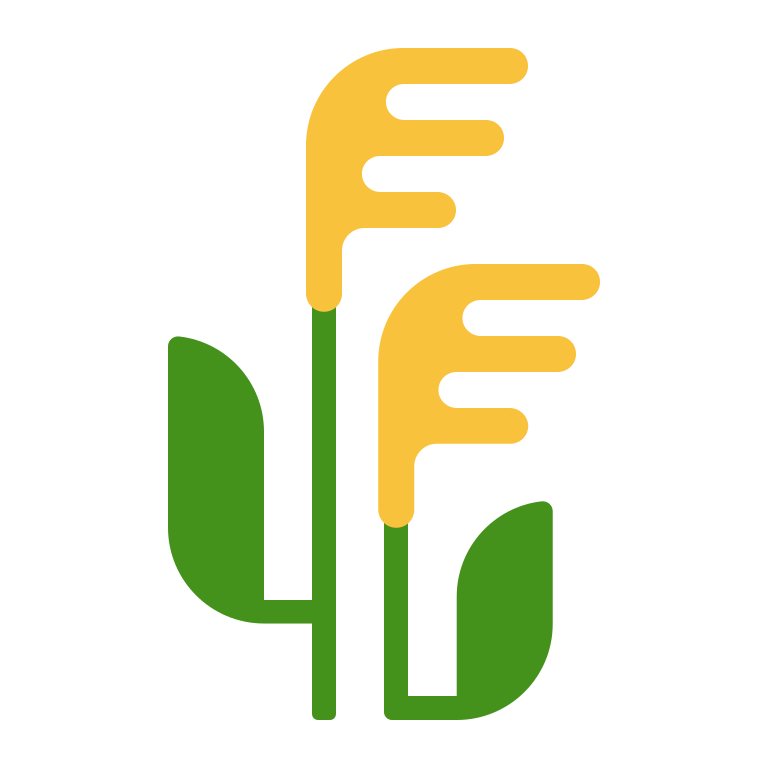
sheaf of rice flat